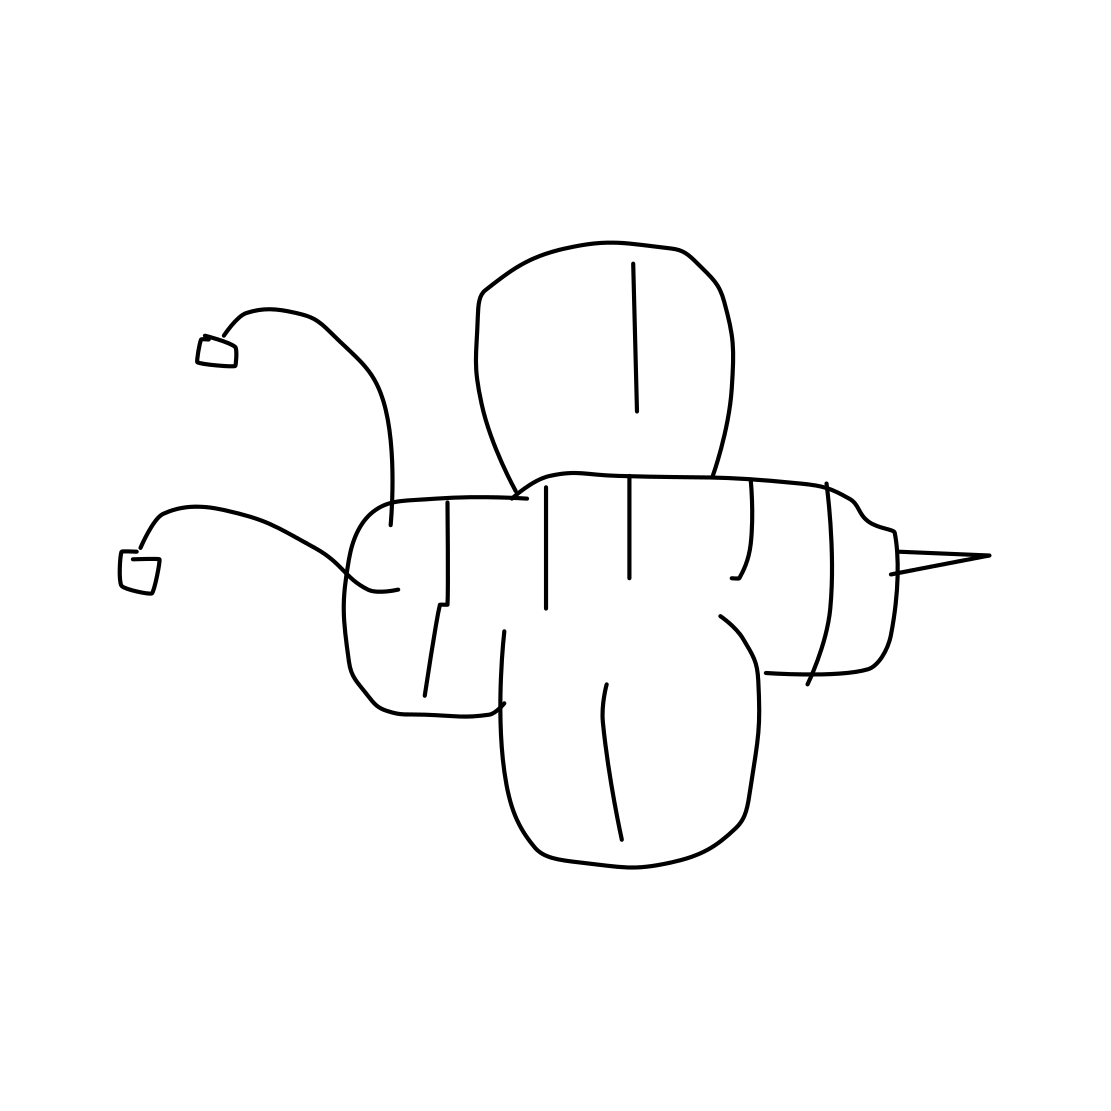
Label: bee